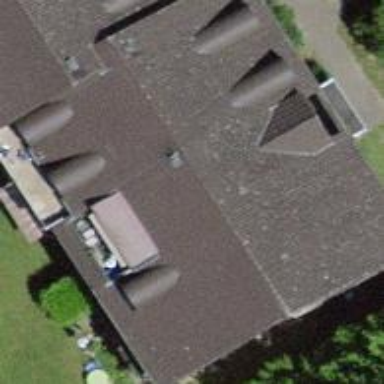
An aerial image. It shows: Gabled roof on building that houses apartments.